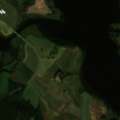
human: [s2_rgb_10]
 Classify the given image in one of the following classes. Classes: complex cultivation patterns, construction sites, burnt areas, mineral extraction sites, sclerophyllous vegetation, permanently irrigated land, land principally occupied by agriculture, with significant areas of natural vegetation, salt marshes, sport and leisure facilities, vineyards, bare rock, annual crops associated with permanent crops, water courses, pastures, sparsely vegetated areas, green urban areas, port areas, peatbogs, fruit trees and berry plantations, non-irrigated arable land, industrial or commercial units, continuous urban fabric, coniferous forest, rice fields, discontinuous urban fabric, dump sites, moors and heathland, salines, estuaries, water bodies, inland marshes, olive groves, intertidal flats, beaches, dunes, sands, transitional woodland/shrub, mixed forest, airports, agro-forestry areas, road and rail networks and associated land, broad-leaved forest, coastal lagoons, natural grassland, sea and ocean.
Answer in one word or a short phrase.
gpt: non-irrigated arable land, land principally occupied by agriculture, with significant areas of natural vegetation, mixed forest, water bodies